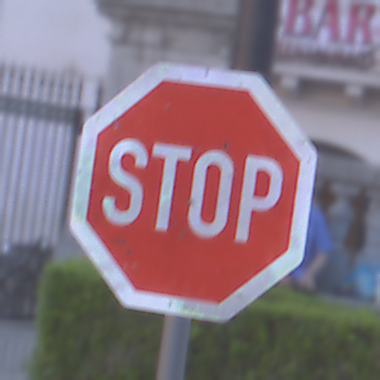
Verkehrszeichen: Stop
Umgebung: Outdoor, Urban
Tageszeit: SunriseSunset
Wetter: PartlyCloudy
Licht: Natural
Jahreszeit: NotSpecified
Kontrast: LowContrast